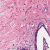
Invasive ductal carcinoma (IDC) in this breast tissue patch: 0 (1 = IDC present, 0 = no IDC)